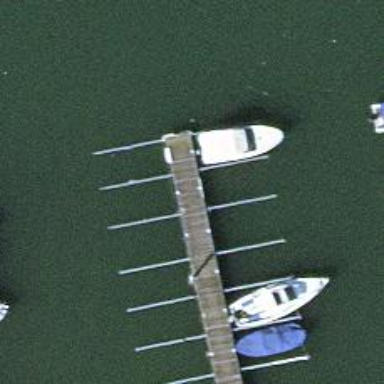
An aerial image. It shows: Man-made pier.